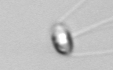
Label: Chaetoceros